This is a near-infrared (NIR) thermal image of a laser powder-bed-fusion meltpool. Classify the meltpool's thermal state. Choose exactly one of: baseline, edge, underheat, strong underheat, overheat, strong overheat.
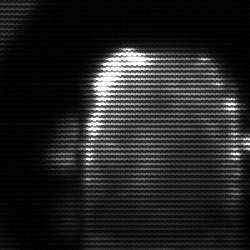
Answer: baseline